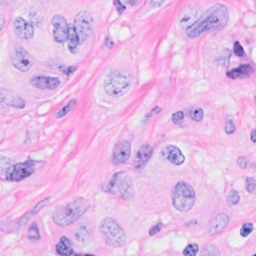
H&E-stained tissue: Breast